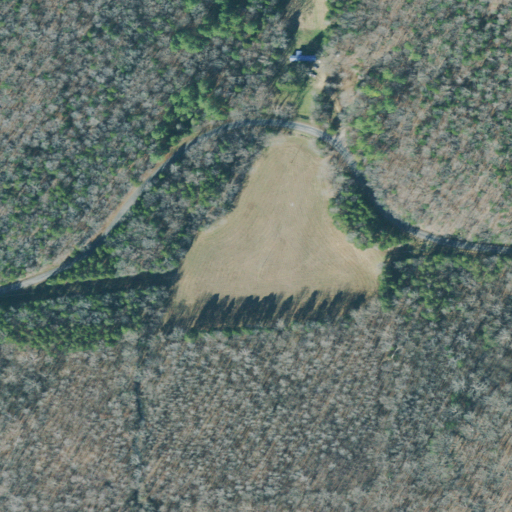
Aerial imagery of valley in Tennessee named Raney Hollow containing woody wetlands, mixed forest, deciduous forest, open development, evergreen forest, and low intensity development